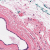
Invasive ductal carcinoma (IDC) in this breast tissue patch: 0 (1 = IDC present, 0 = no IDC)